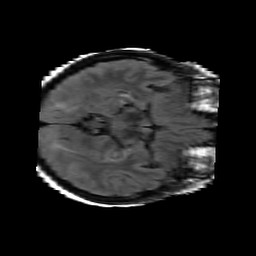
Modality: FLAIR
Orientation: axial
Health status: ill
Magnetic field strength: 3 T